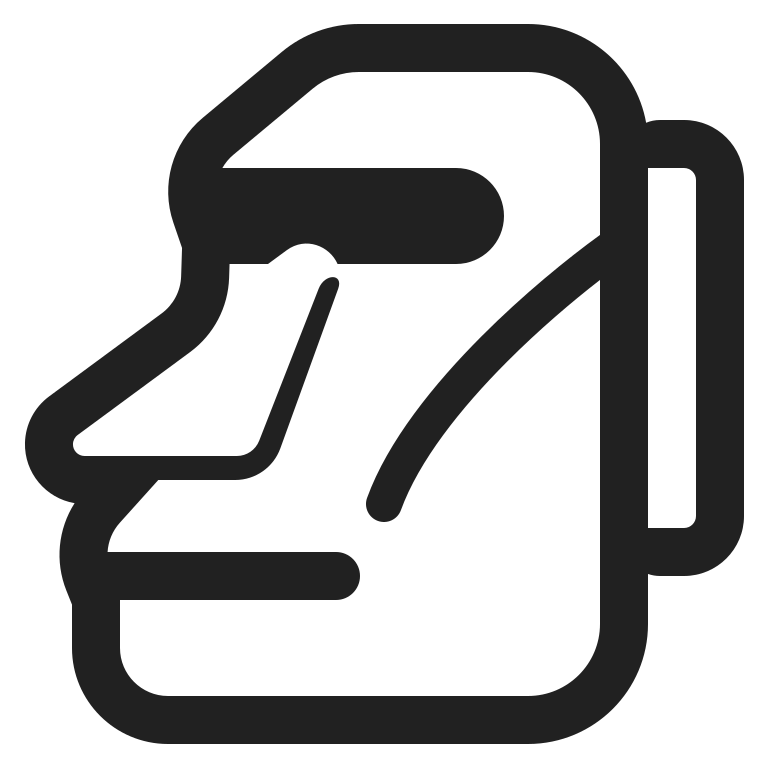
moai high contrast